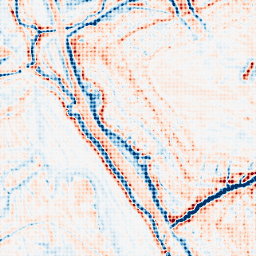
Category: edge_preserving
Decomposition family: bilateral
Decomposition parameters: d: 15
sigma_color: 50
sigma_space: 150
Upsampling method: sinc_blackman
Upsampling parameters: scale: 8
kernel_size: 8
Upsampling scale: 8